Field crop: maize
Growth stage: 2
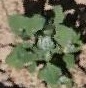
Species: chenopodium